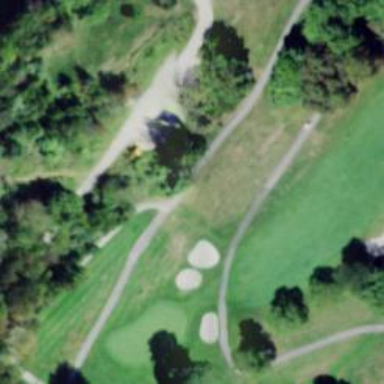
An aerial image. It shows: Path for both road and golf.